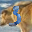
Label: 3